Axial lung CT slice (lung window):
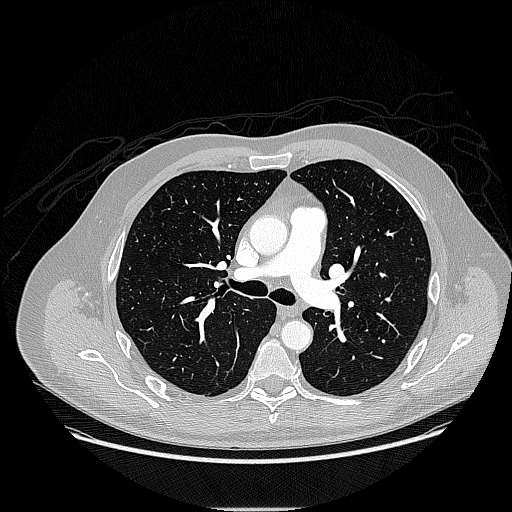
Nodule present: no